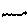
Label: zigzag